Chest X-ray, PA view. Patient: 56 years old, sex M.
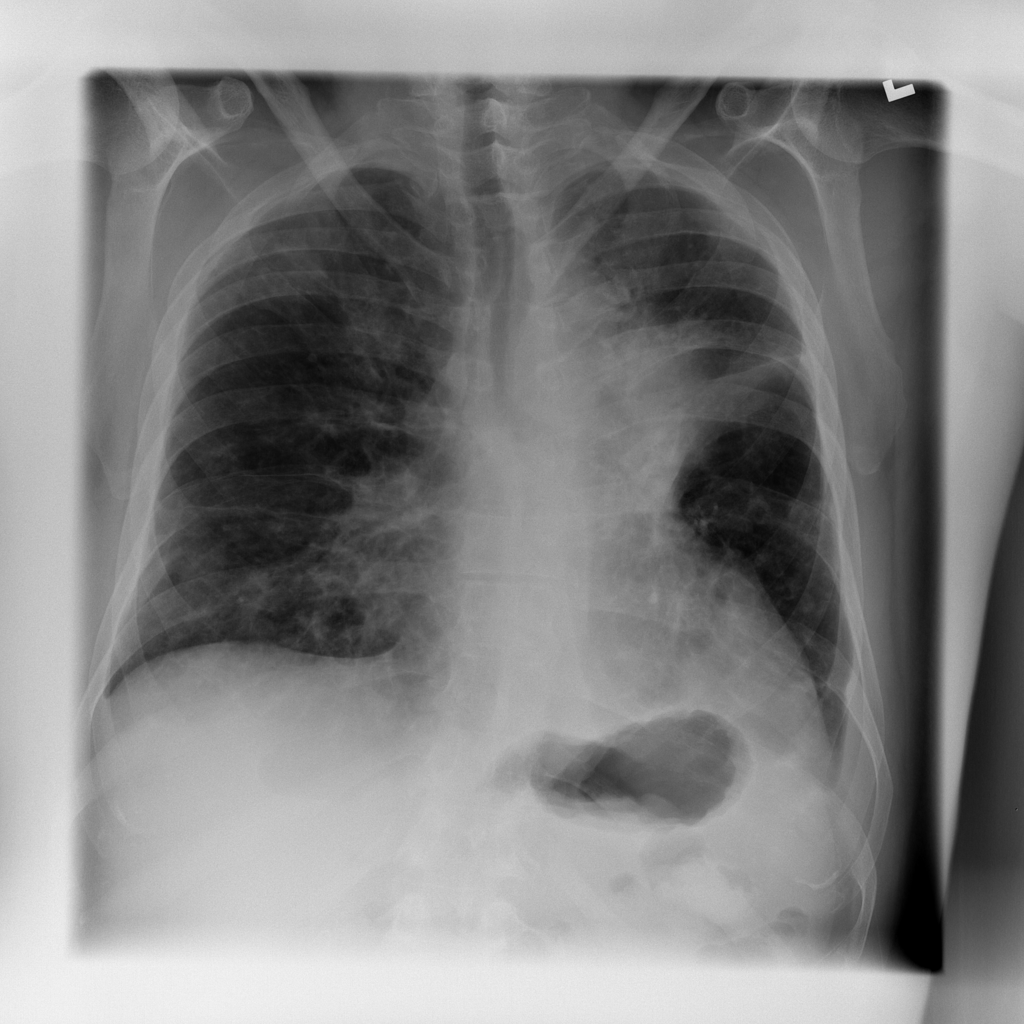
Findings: Mass, Nodule, Pleural_Thickening